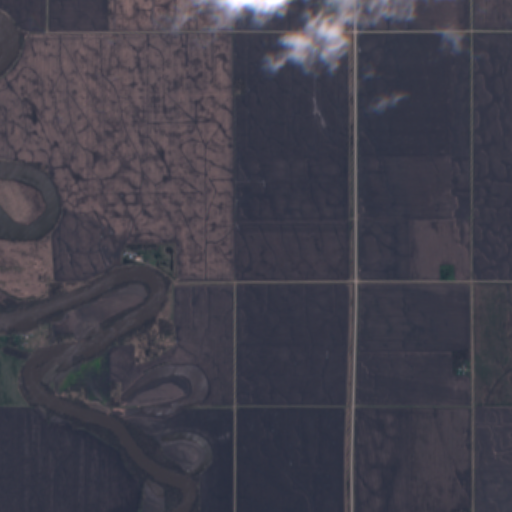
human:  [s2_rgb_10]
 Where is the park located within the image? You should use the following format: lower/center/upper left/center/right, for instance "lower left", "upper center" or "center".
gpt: The park is located in the center right of the image.
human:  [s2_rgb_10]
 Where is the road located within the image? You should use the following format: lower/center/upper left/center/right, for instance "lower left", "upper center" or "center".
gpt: There is no road in the image.